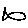
Label: fish